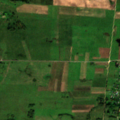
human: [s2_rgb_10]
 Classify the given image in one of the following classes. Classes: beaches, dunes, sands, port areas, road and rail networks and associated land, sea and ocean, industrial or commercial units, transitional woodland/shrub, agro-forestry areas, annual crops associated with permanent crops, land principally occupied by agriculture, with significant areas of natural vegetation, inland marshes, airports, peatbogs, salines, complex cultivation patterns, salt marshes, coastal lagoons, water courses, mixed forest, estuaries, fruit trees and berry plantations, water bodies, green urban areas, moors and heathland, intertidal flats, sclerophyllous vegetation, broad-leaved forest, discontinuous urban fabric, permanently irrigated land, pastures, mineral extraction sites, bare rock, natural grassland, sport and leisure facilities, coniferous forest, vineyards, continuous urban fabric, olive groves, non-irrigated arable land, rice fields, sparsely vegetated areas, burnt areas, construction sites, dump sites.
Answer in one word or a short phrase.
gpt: non-irrigated arable land, complex cultivation patterns, land principally occupied by agriculture, with significant areas of natural vegetation